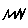
Label: zigzag